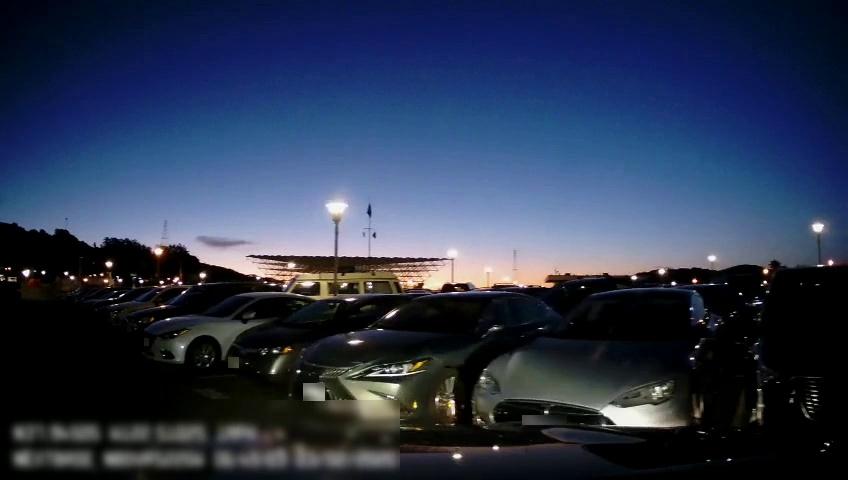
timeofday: Night
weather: Other
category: Drivable Space
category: Vehicles | SUV
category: Vehicles | Car
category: Vehicles | Car
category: Vehicles | Car
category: Vehicles | Car
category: Vehicles | SUV
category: Vehicles | SUV
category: Vehicles | SUV
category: Vehicles | Other LV
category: Vehicles | SUV